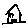
Label: house